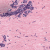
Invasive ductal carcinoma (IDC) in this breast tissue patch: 0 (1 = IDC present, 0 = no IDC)